Aerial crown-view tile of a tropical tree (Barro Colorado Island, Panama), acquired 20241216:
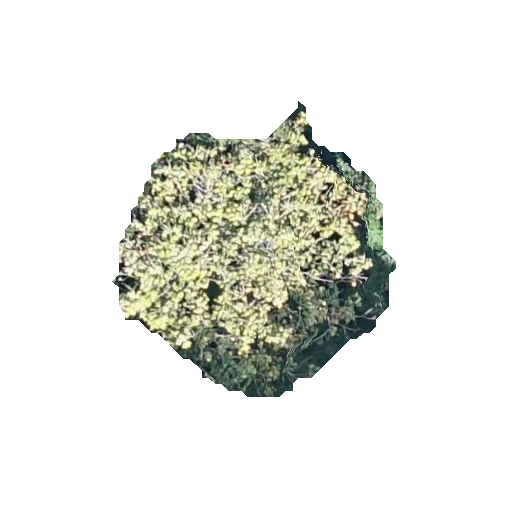
Species: Zanthoxylum ekmanii
GBIF accepted scientific name: Zanthoxylum ekmanii
Crown area: 79.417 m²